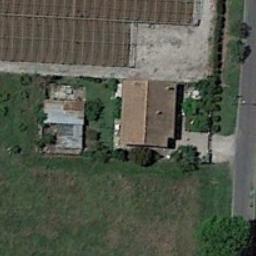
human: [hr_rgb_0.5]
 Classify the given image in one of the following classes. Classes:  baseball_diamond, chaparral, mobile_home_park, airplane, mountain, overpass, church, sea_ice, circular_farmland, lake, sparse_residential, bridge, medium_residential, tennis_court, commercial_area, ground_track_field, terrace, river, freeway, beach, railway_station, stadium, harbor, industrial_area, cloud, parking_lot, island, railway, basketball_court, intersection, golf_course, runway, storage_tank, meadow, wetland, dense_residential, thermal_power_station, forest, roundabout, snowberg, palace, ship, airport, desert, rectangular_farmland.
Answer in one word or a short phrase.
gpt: sparse_residential